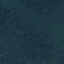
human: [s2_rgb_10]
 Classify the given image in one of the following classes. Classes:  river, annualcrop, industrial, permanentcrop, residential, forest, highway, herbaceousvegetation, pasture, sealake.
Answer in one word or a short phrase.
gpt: Forest